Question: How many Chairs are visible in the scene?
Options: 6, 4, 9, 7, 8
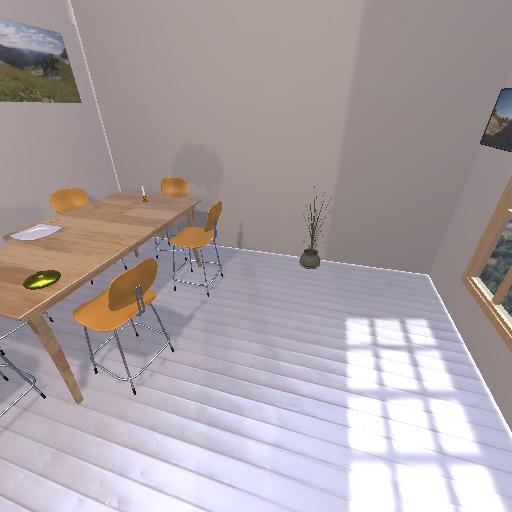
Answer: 6